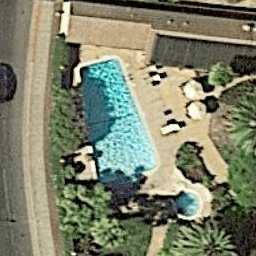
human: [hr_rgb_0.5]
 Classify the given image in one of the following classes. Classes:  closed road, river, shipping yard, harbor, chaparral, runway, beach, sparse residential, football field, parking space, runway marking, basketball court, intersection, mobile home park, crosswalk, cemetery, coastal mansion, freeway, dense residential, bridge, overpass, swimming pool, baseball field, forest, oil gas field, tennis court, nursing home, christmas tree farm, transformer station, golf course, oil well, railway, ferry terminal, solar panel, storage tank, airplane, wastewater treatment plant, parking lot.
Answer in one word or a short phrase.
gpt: swimming pool